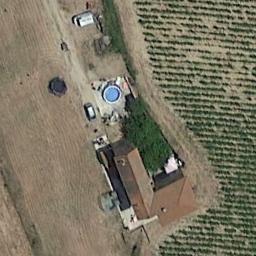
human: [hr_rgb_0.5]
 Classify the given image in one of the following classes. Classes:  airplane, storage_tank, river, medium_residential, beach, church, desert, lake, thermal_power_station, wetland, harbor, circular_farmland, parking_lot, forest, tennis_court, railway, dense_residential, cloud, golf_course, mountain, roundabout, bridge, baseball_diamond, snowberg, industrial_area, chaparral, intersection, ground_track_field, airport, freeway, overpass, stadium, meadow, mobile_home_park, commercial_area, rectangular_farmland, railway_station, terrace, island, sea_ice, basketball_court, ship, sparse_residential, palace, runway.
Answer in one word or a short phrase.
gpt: sparse_residential